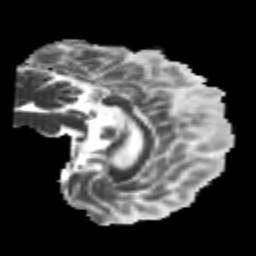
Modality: MD
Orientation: sagittal
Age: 24
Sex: male
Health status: healthy
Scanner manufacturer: philips
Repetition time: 7.382 s
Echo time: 0.08599 s